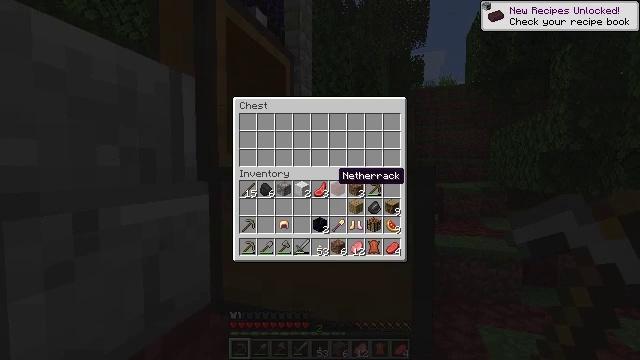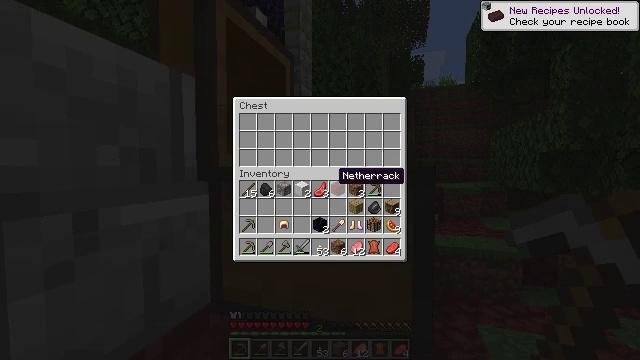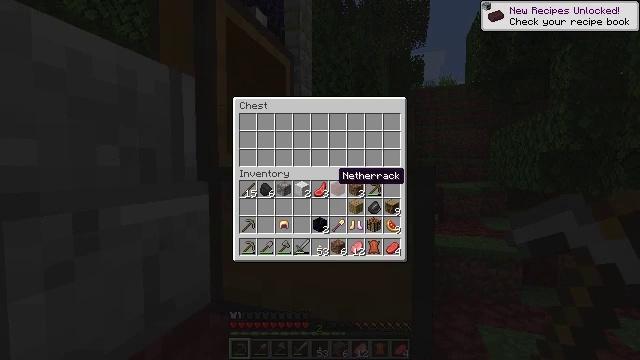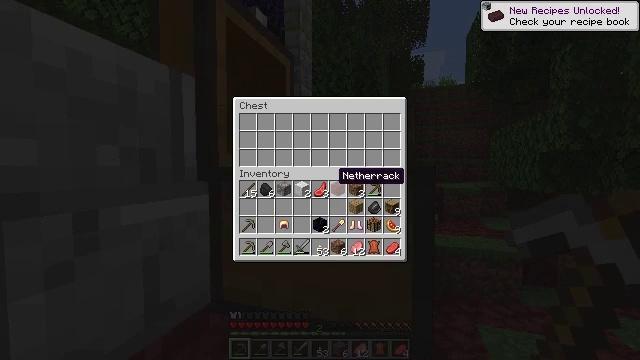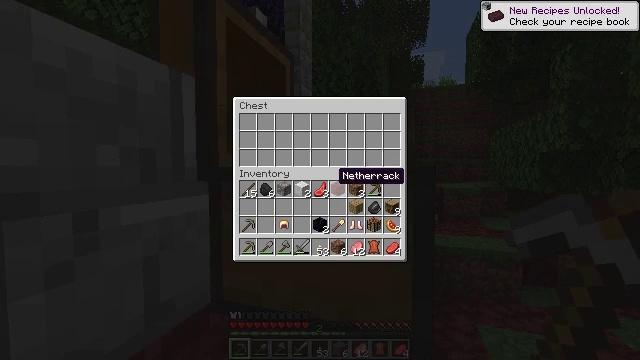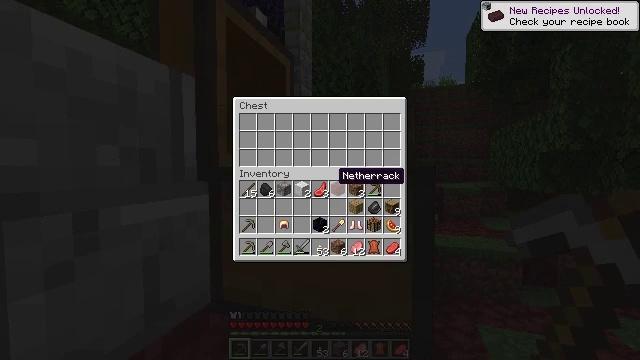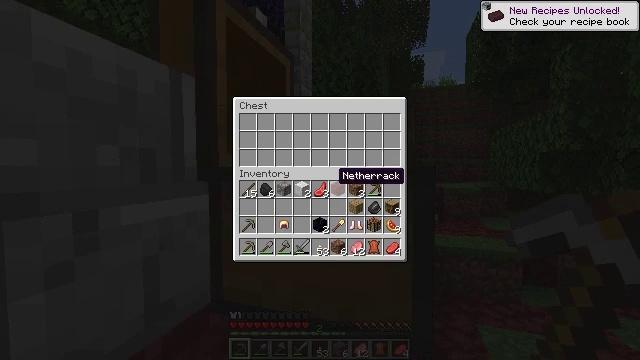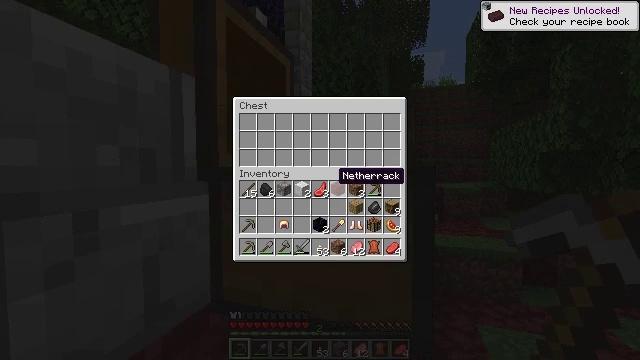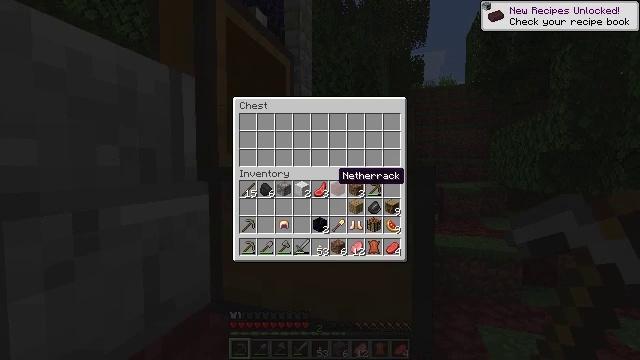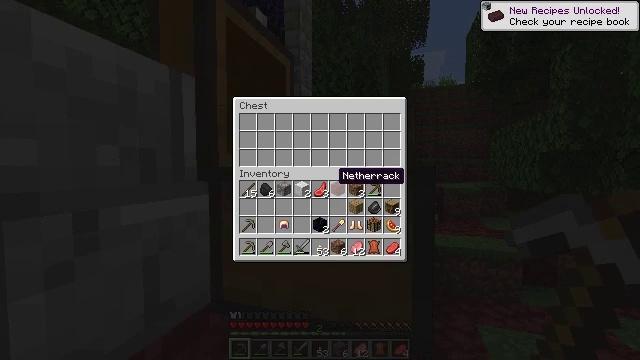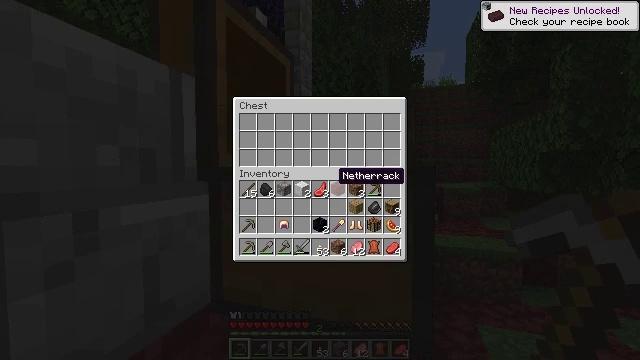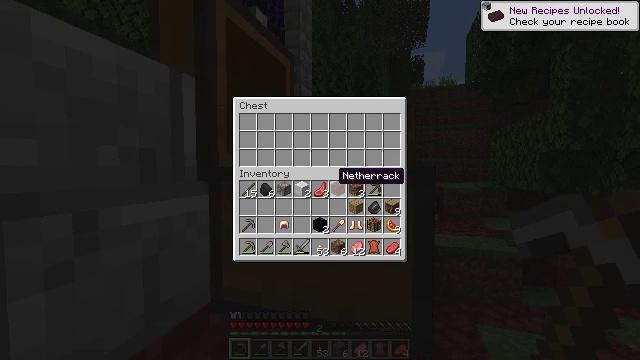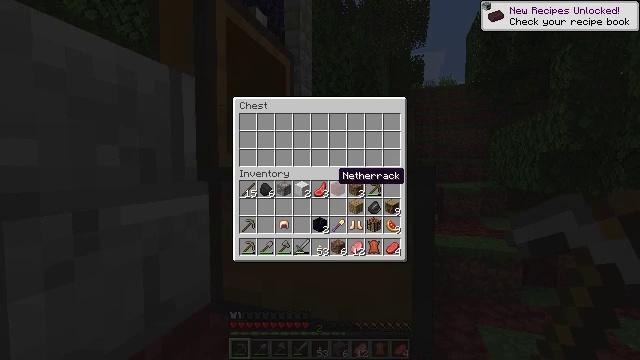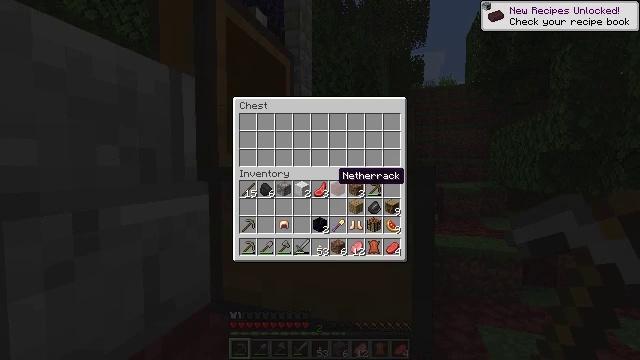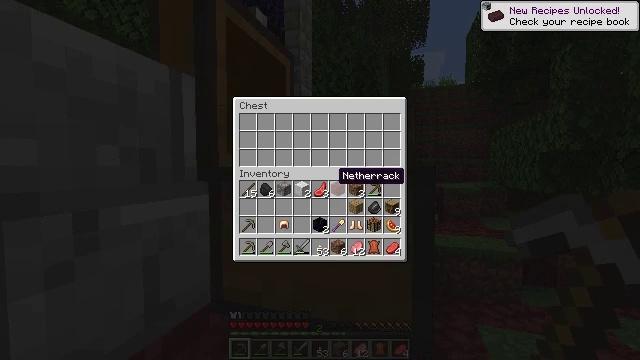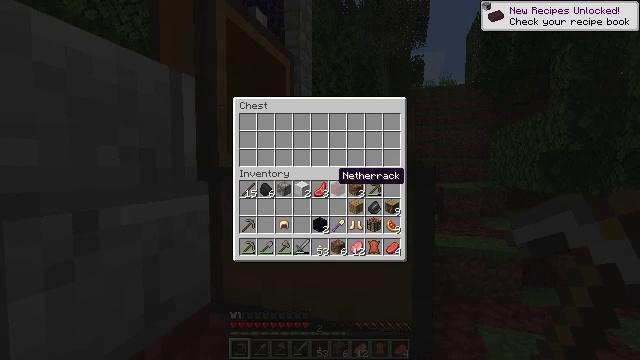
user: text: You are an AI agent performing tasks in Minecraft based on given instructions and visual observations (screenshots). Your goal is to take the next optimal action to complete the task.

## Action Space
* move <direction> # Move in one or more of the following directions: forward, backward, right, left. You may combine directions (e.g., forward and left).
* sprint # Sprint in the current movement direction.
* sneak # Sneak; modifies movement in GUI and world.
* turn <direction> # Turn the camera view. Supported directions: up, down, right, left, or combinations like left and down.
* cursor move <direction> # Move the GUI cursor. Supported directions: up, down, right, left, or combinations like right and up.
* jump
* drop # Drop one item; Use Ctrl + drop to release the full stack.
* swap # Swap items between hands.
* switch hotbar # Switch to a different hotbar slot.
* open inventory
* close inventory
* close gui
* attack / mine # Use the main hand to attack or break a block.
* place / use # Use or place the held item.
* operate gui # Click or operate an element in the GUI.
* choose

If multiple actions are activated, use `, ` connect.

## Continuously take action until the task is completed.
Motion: motion action
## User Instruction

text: Obtain a bee nest using a tool.
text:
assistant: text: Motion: no_op
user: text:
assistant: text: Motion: no_op
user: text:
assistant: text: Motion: no_op
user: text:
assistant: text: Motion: no_op
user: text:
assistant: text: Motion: no_op
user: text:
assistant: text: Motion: no_op
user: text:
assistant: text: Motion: no_op
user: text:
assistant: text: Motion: no_op
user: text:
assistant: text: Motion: no_op
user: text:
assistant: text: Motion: no_op
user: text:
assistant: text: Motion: no_op
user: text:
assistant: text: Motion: no_op
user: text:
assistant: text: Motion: no_op
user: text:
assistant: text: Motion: no_op
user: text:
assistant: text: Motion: no_op
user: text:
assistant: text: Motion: no_op
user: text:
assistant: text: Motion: no_op
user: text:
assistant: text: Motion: no_op
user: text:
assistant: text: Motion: no_op
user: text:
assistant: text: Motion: cursor move right and up
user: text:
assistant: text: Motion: cursor move right and up
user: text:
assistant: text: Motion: cursor move right
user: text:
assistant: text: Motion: no_op
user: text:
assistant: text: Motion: no_op
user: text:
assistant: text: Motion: no_op
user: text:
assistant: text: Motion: no_op
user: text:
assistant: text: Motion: no_op
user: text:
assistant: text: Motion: no_op
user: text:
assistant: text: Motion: no_op
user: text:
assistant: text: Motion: no_op